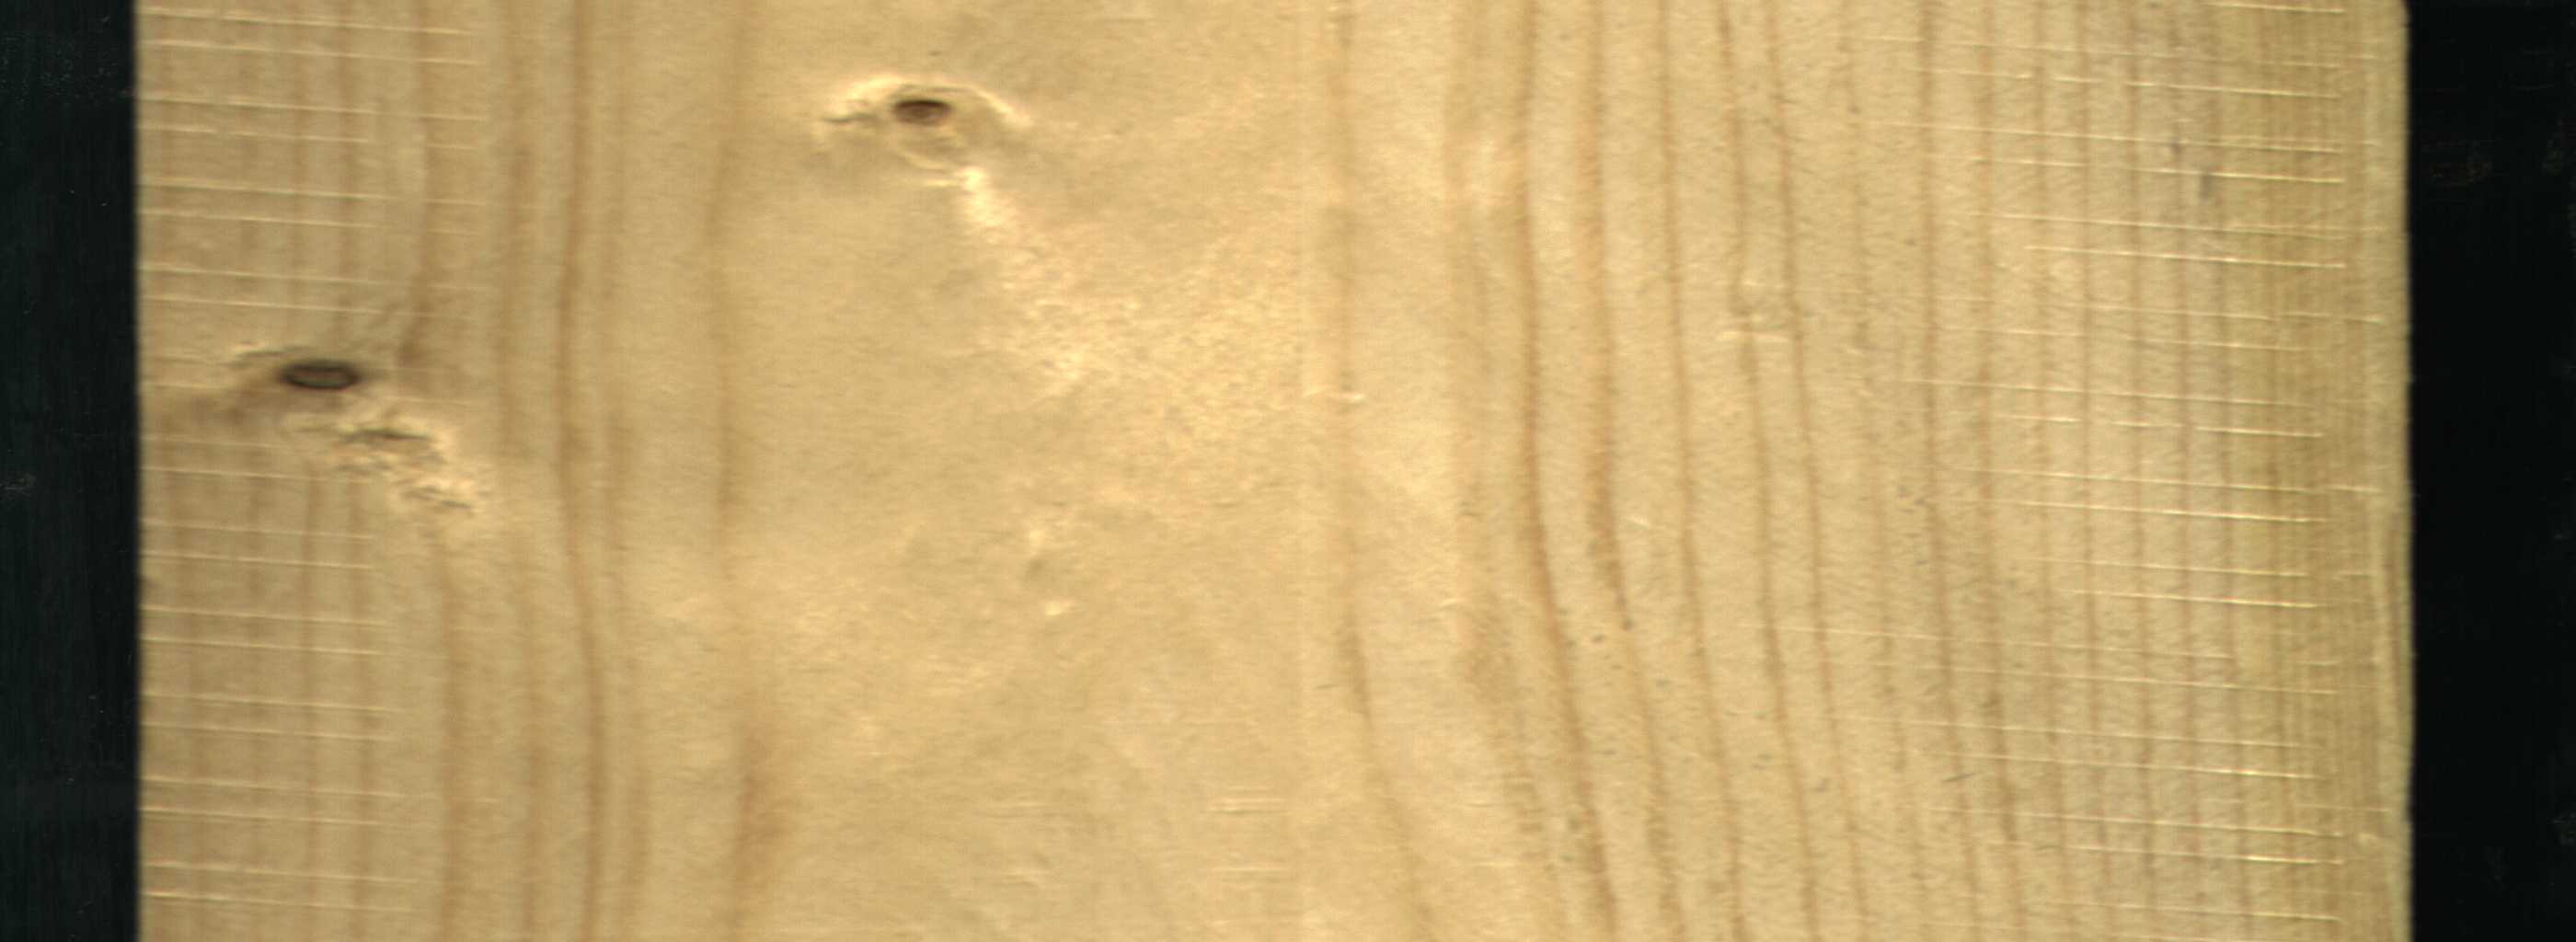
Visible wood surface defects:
Live_Knot
Live_Knot